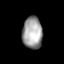
Tissue: skin
Cell type: Others
Senescence score: 0.8554
Nuclear area (px): 625
Mean DAPI intensity: 159.309